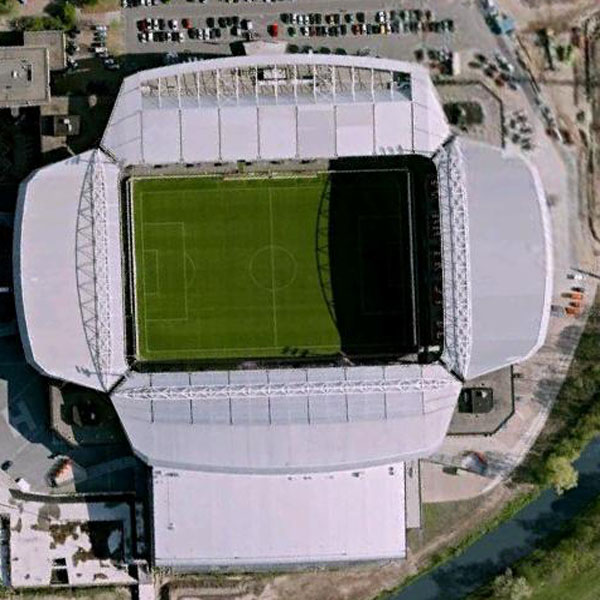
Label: footballField